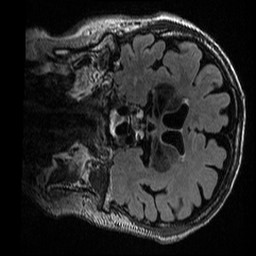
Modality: T2w
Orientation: coronal
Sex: male
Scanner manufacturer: ge
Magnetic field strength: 3 T
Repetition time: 6 s
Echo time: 0.1273 s